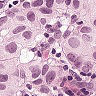
Metastatic tissue present: yes